【题型】解答题　【知识点】平面几何　【难度】easy
已知$A$、$C$、$E$为$\odot O$上的点，且$\overset{\frown}{AC}=\overset{\frown}{CE}$，$AB$为$\odot O$的直径，$CD \perp AB$于点$D$．

\vspace{0.5em}
\noindent (1)求证：$AE=2CD$；\\
\noindent (2)若$BD=1$，$AE=4$，求$AC$的长．
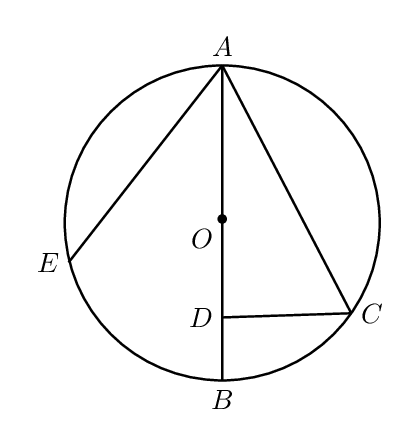
【解答】
\noindent \textbf{【答案】}(1)证明见解析 \quad (2)$2\sqrt{5}$
\vspace{0.5em}
\noindent \textbf{【分析】}本题考查垂径定理、三角形全等判定与性质、勾股定理：
（1）连接$CO$并延长交$AE$于点$M$，根据垂径定理可得$CM \perp AE$，$AM=EM$，再证明$\triangle OAM \cong \triangle OCD$可得$AM=CD$，由此即可得到结论；
（2）设$\odot O$的半径为$R$，在$\text{Rt}\triangle AOM$中根据勾股定理列出方程求出$R$，在$\text{Rt}\triangle ACM$中，根据勾股定理求出$AC$。
\vspace{0.5em}
\noindent \textbf{【详解】}（1）证明：连接$CO$并延长交$AE$于点$M$，

\vspace{0.5em}
$\because \overset{\frown}{AC}=\overset{\frown}{CE}$,
$\therefore CM \perp AE$, $AM=EM$,
在$\triangle OAM$和$\triangle OCD$中，
\[
\begin{cases}
\angle AOM = \angle COD \\
\angle AMO = \angle CDO \\
OA = OC
\end{cases}
\]
$\therefore \triangle OAM \cong \triangle OCD$,
$\therefore AM = CD$,
$\therefore AE = 2CD$;
\vspace{0.5em}
（2）解：设$\odot O$的半径为$R$,则$OD=R-1=OM$,$OA=R$,
$\because CM \perp AE$, $AE=4$,
$\therefore AM=2$,
在$\text{Rt}\triangle AOM$中，$R^2 = 2^2 + (R-1)^2$,
解得 $R = \dfrac{5}{2}$,
$\therefore OM = R-1 = \dfrac{3}{2}$,
$\therefore CM = \dfrac{5}{2} + \dfrac{3}{2} = 4$,
$\therefore AC = \sqrt{AM^2 + CM^2} = 2\sqrt{5}$.
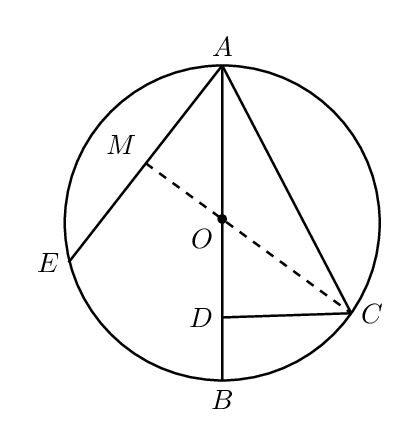